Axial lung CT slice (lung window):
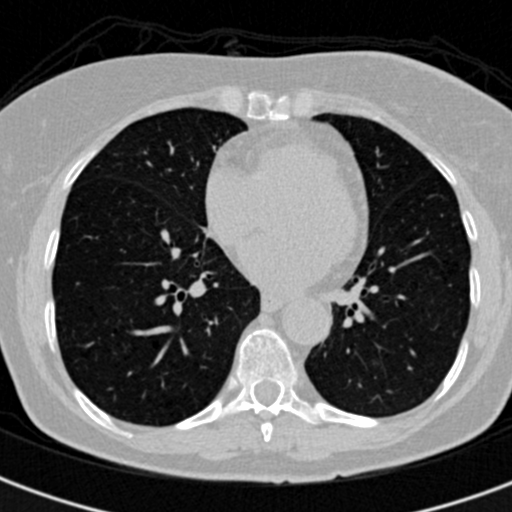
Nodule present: no